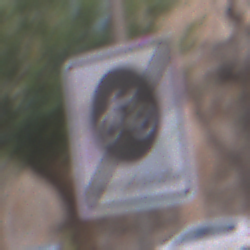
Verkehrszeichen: EndeFahrradstrasse
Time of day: MorningAfternoon
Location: Outdoor (Urban)
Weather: PartlyCloudy
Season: NotSpecified
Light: Natural